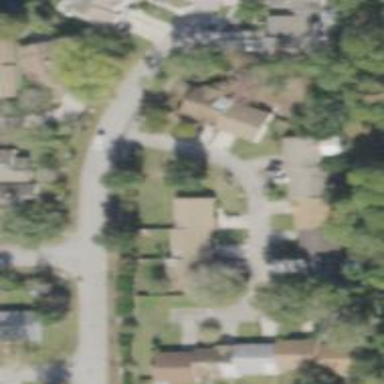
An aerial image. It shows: Residential road.